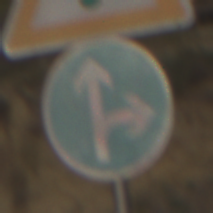
Verkehrszeichen: VorgeschriebeneFahrtrichtungGeradeausOderRechts
Zusatzzeichen oben: Lichtzeichenanlage
Umgebung: Outdoor, RoadRail
Tageszeit: Dawn
Wetter: Clear
Licht: Natural
Jahreszeit: NotSpecified
Kontrast: LowContrast